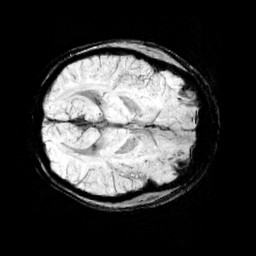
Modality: minIP
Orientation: axial
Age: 13
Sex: female
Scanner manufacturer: siemens
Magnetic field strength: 3 T
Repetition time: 0.027 s
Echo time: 0.02 s